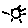
Label: sun